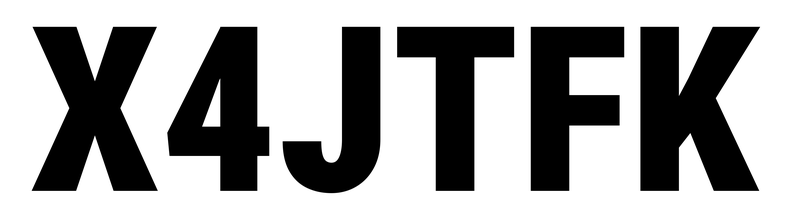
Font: Roboto_Condensed_Black